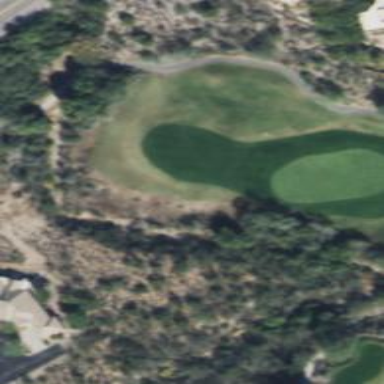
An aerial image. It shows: Golf hole.